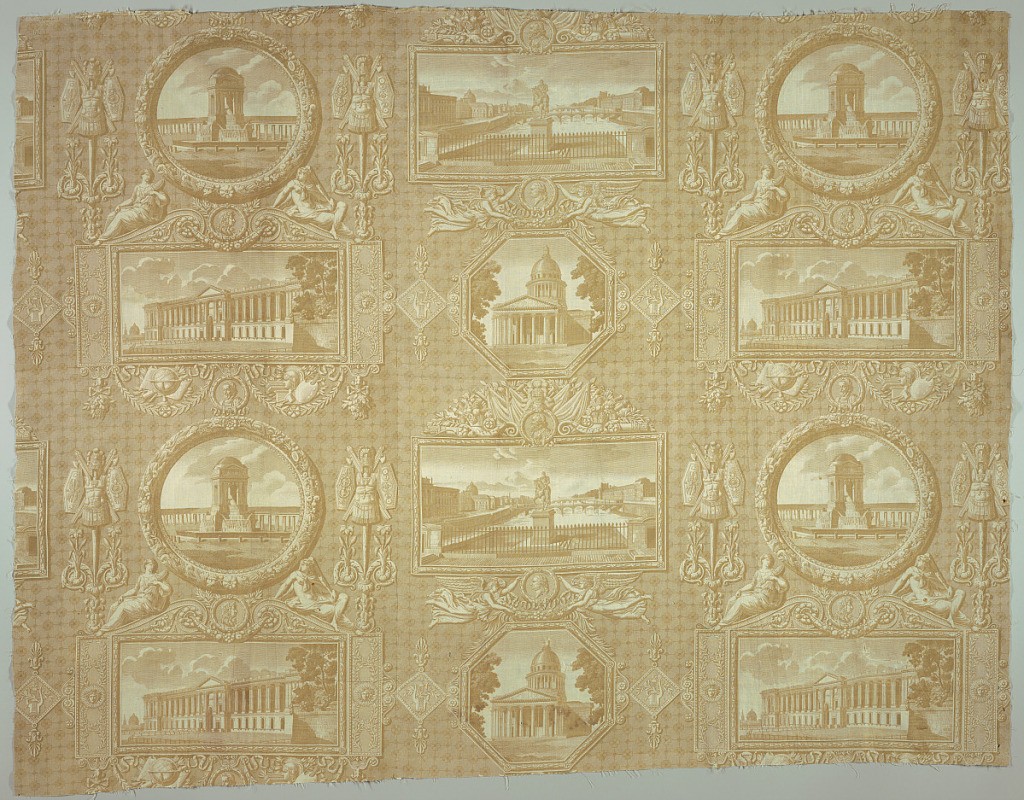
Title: Monumens de Paris
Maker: Hippolyte Le Bas, French, 1782–1867
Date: ca. 1815
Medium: cotton Technique: printed by engraved roller on plain weave
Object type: Fragment
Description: Four familiar scenes of Paris; statue of Henri IV on Pont Neuf, the Fountain of the Innocents, the Parthenon and the east front of the Louvre all shown in elaborate frames. In pale brown on white background.